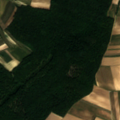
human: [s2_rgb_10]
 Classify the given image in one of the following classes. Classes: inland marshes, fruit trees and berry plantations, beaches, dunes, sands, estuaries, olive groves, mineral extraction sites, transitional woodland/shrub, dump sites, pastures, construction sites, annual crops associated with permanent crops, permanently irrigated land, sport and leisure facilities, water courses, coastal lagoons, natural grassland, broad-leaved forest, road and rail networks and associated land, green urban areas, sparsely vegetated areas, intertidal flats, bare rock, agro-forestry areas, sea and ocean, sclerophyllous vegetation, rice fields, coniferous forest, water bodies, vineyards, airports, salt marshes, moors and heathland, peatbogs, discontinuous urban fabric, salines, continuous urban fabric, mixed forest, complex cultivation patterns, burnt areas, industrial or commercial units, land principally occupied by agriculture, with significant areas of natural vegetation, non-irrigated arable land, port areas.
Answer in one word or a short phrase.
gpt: non-irrigated arable land, complex cultivation patterns, broad-leaved forest